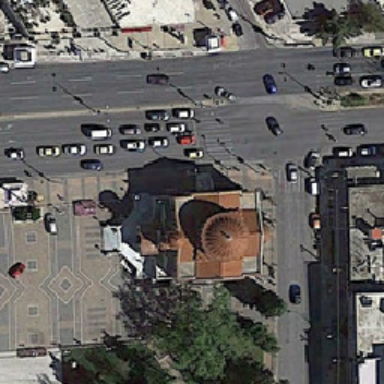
One side of the orange chapel was a crossroads .